Question: I have these 14 rows that are rectangle ; I want to show only 5 number of rows and let user to scroll to can see all 14 rows.

'''
for(i=0;i<(canvas.height-200)/RECT_H;i++){
drawRecord(Math.floor((Math.random()*10000)+1),x,y);
y+=RECT_H;
}
function drawRecord(number,x,y){
context.strokeRect(x, y, RECT_W, RECT_H);
context.strokeRect(x+RECT_W, y, RECT_W*2, RECT_H);
context.font = 15 + 'px Lucida Sans';
context.fillText(number, x-10*number.toString().length,y+RECT_H/1.5);
}
'''
How can I implement this?
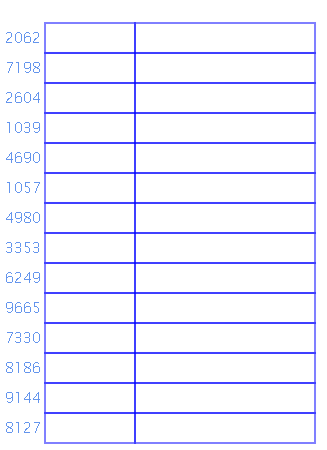
Answer: This is a javascript example, i used the <URL> framework, but it can be easily changed for use of another framework. Use your mouse wheel over the canvas to scroll the rows. It would be good to create the knob also, for that create the ratio between the size of the table and the size of the canvas, and use that ratio to draw a rectangle, position of rectangle depends on the current top value of the table.
'''
<canvas id="canvas" width="400" height="300"></canvas>
<script>
var canvas = $('canvas');
var context = canvas.getContext('2d');
var RECT_H = 30;
var RECT_W = 100;
var TEXT_X = 50;
var count = 14; // number of rows
var y = 0; // current top value of the table
var numbers = []; // numbers to display
for ( var i=0; i<count; i++ ) { // create array of numbers
numbers[i] = Math.floor((Math.random()*10000)+1);
}
drawRecords(); // draw initial records
function drawRecords() {
for ( var i=0; i<count; i++ ) {
var top = (i*RECT_H) + y; // top value of the current row
context.strokeRect( TEXT_X, top, RECT_W, RECT_H );
context.strokeRect( TEXT_X+RECT_W, top, RECT_W*2, RECT_H );
context.font = '15px Lucida Sans';
context.fillText( numbers[i], TEXT_X-10*numbers[i].toString().length, top+RECT_H/1.5 );
}
}
$('canvas').addEvent( 'mousewheel', function(e) {
// calculate the current top value of the table based on the mousewheel event
y = onMouseWheel( e, y, canvas.height - (count*RECT_H), 0, 10 );
context.clearRect( 0, 0, canvas.width, canvas.height ); // clear canvas
drawRecords(); // redraw canvas
});
function onMouseWheel( e, current_top, max, min, step ) {
if ( max < min ) {
e.preventDefault(); // prevents window to move
if ( e.wheel > 0 ) return current_top + step < min ? current_top + step : min;
else if ( e.wheel < 0 ) return current_top - step > max ? current_top - step : max;
}
return 0;
}
</script>
'''